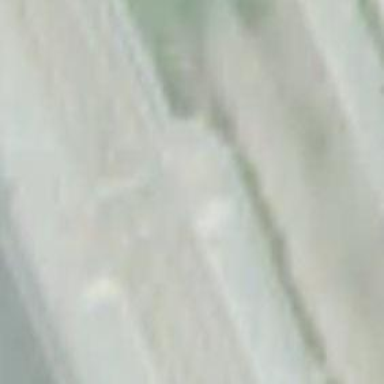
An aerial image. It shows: Railway crossing.